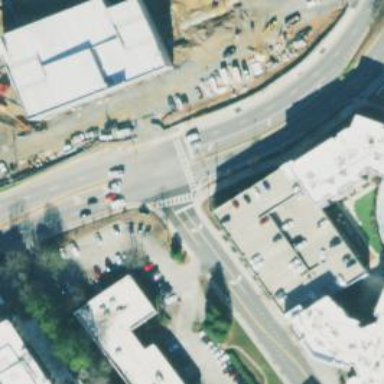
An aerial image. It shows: Emergency access point on the road.